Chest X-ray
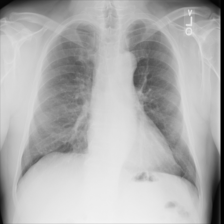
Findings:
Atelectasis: negative
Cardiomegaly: negative
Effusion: negative
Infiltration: negative
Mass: negative
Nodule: negative
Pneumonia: negative
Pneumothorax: negative
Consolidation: negative
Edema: negative
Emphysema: negative
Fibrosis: negative
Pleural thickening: negative
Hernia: negative